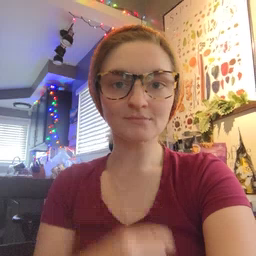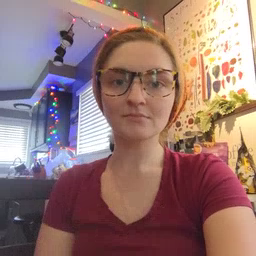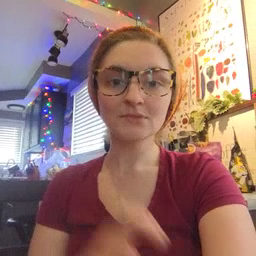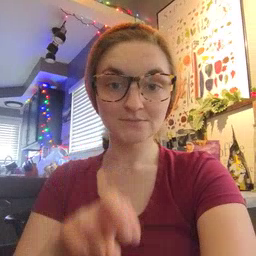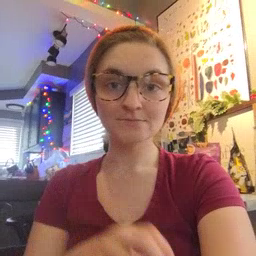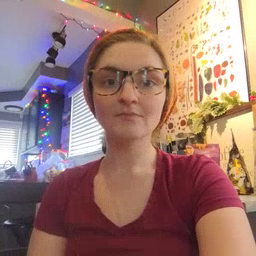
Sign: chair